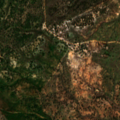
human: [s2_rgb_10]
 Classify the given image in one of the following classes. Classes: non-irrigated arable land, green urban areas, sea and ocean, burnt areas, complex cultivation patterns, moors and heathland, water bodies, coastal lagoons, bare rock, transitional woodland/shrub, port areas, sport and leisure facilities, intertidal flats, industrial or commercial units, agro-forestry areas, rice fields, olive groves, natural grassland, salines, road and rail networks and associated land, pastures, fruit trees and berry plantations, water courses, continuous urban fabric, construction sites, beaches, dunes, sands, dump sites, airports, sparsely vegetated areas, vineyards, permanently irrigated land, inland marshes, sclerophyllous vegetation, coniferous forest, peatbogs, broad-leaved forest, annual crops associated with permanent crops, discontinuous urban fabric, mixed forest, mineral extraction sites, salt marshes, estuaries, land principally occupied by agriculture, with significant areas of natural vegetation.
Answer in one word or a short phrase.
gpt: agro-forestry areas, broad-leaved forest, transitional woodland/shrub